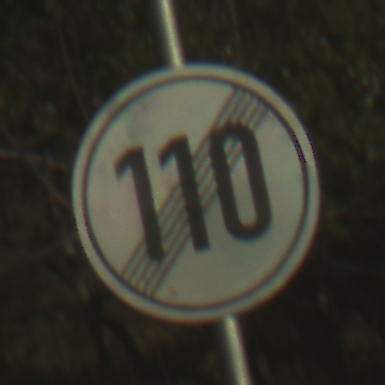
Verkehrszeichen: EndeGeschwindigkeit110
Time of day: SunriseSunset
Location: Outdoor (Nature)
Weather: Clear
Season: NotSpecified
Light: Natural